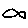
Label: fish